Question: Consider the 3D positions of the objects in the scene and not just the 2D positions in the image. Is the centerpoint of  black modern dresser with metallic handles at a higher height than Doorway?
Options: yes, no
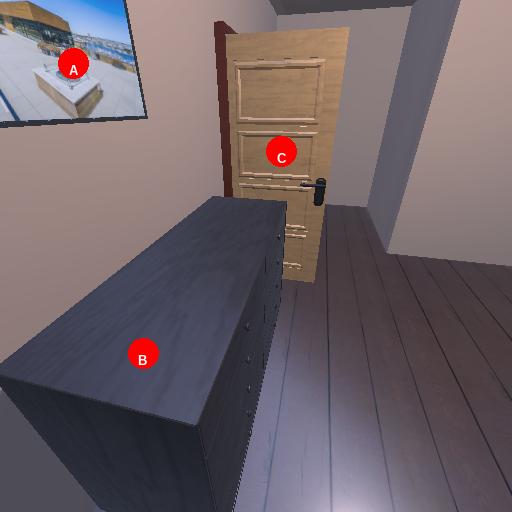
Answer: yes